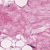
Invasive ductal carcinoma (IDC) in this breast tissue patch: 0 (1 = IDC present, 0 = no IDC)